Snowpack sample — Snodgrass Mountain, Crested Butte, Colorado (2/4/25, 12:06 PM MST)
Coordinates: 38.923, -106.968
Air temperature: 35 °F
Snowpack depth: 80 cm
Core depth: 70 cm
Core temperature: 32 °F
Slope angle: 14°, slope face: 78°
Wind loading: low
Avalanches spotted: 0
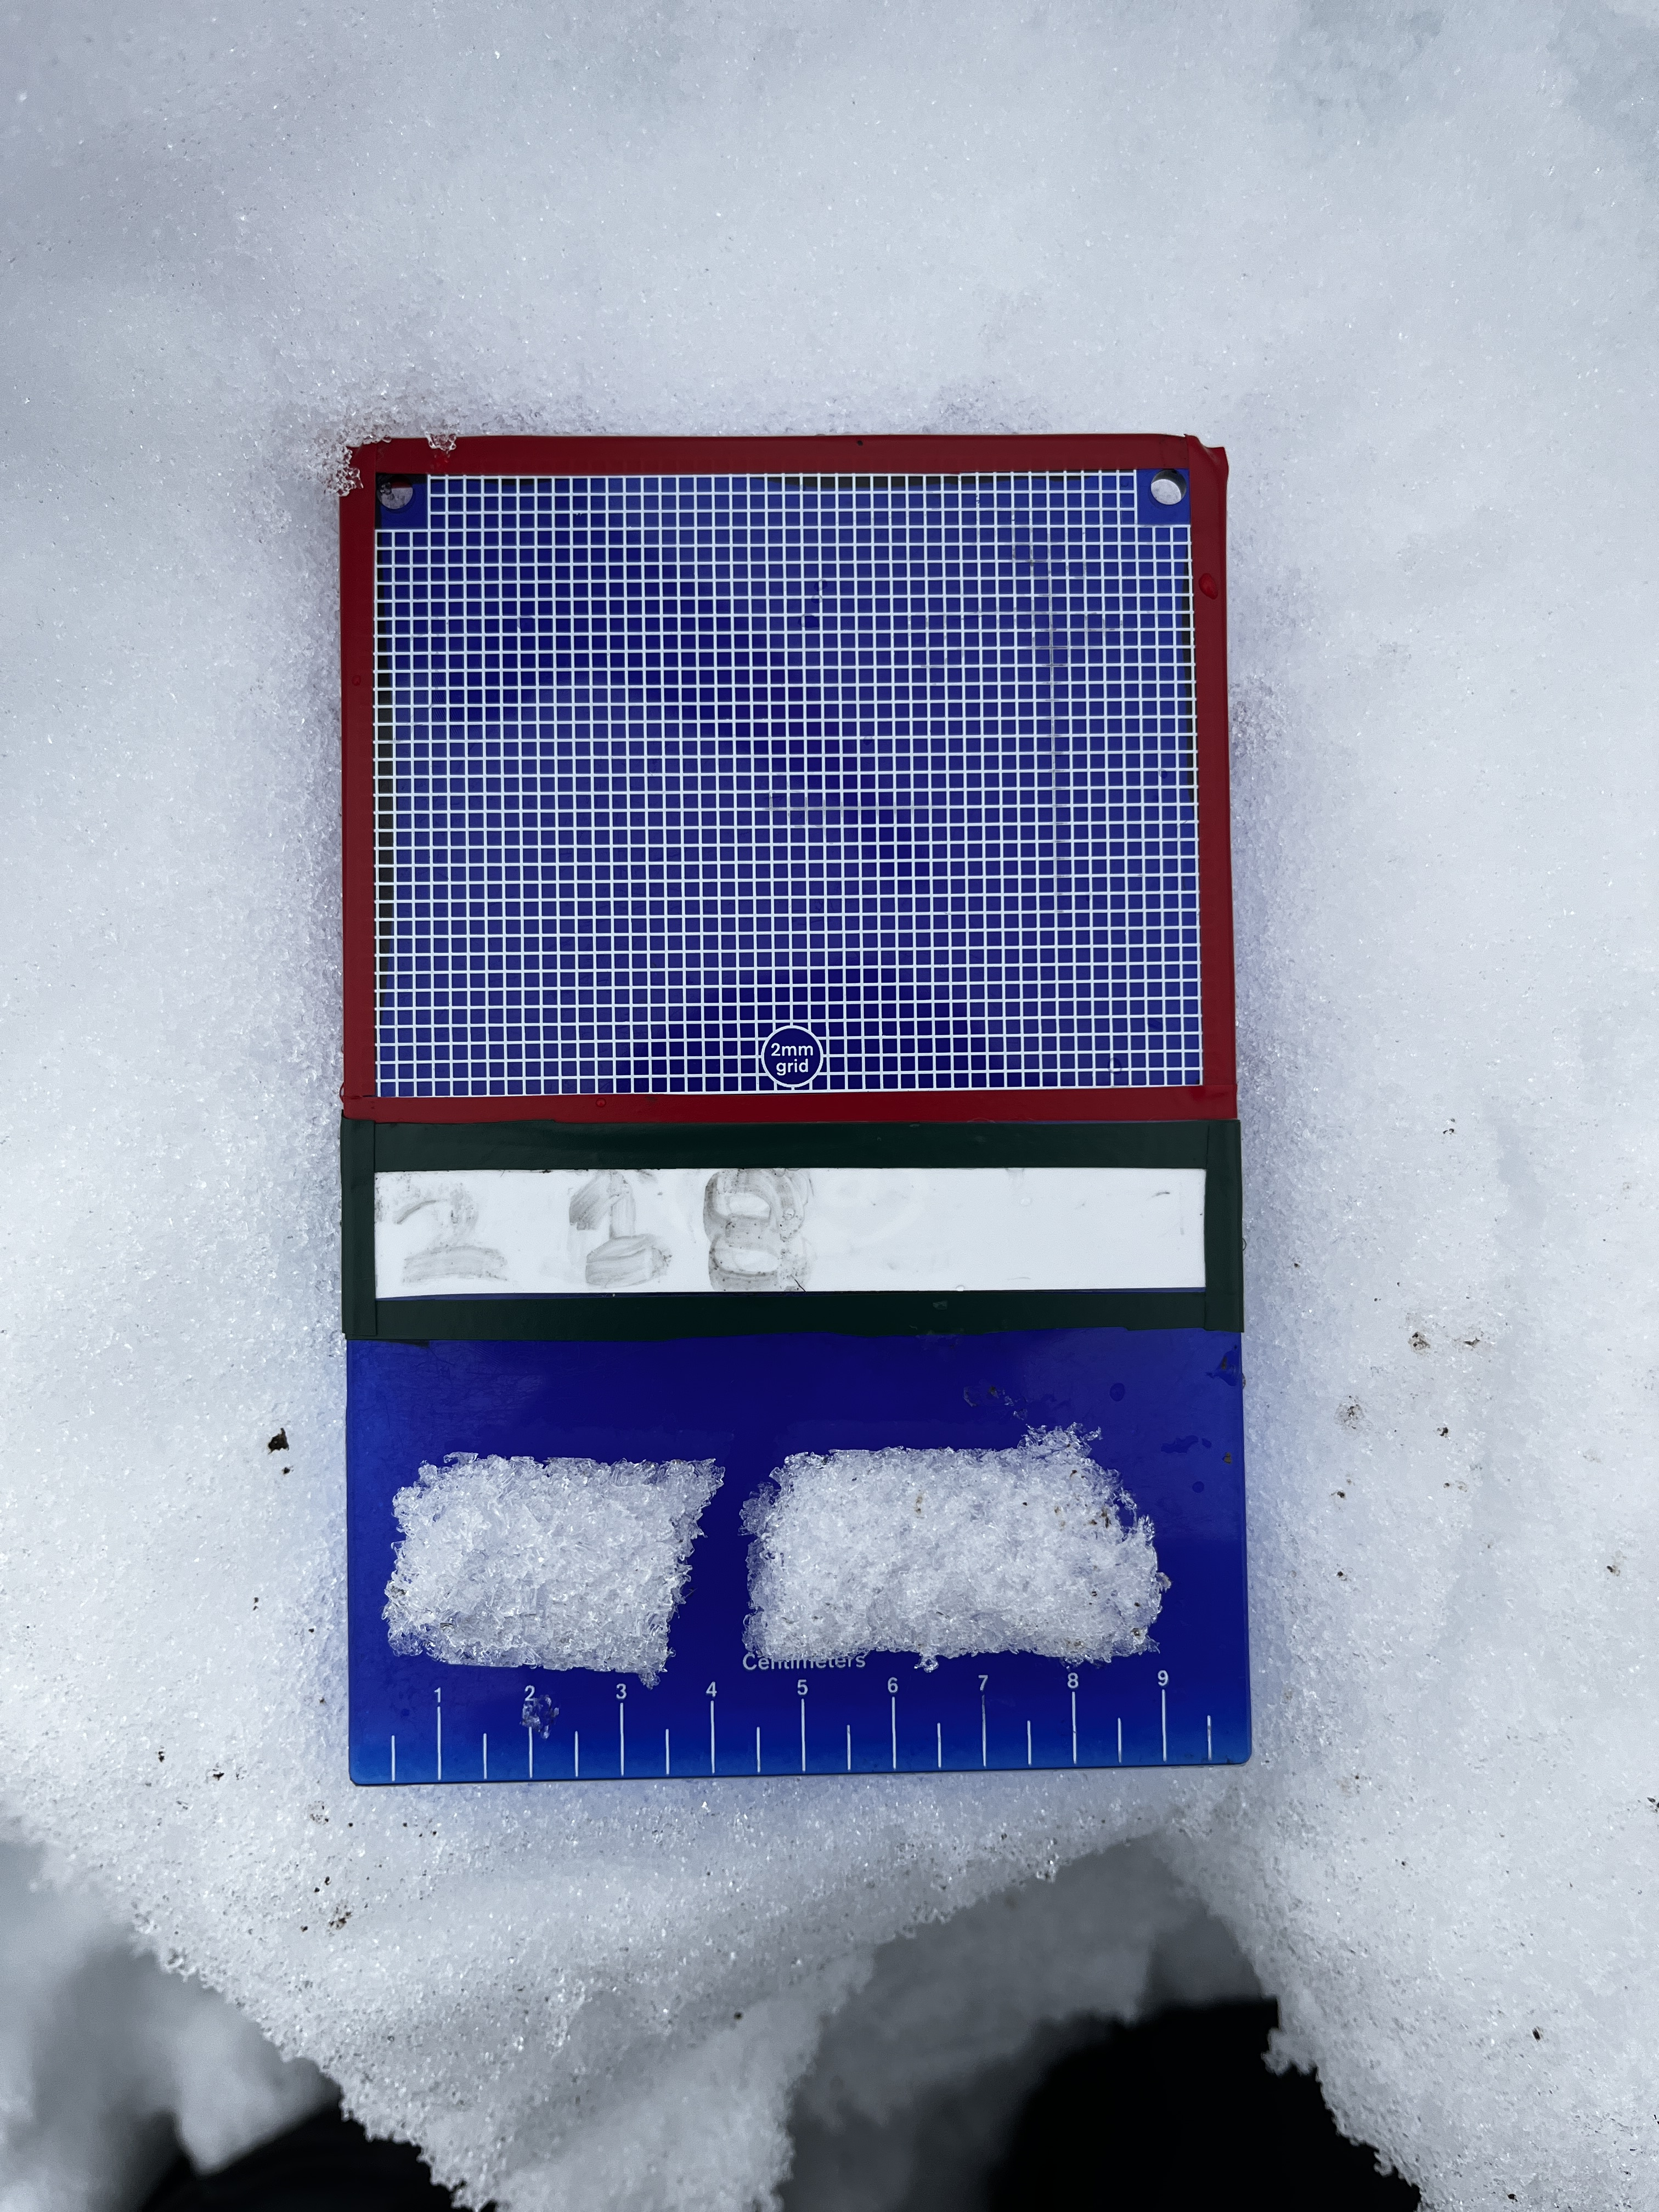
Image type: crystal_card
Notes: No avalanches nearby, unusually warm weather for the last month reported by residents, Collected 25 yards from treeline